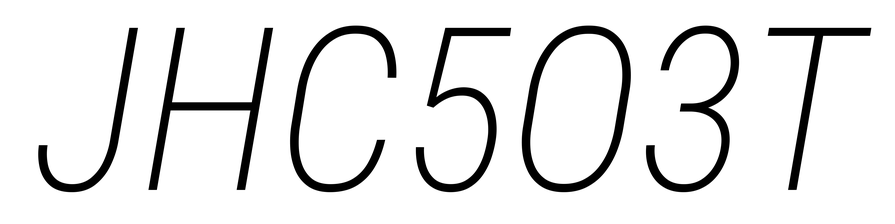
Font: Roboto-Italic_Condensed_ExtraLight_Italic